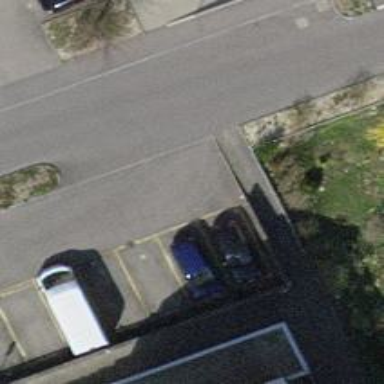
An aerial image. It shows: Parking aisle designated as service road.